Brain MRI, t2w sequence, axial 2D slice.
Patient: age 30, sex M, weight 78 kg, height 1.78 m
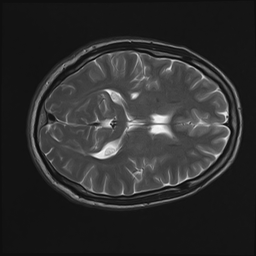